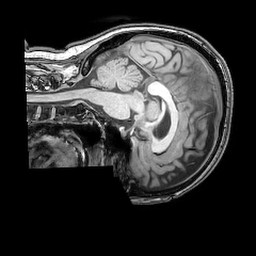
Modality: T1w
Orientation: sagittal
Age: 44
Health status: ill
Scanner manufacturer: philips
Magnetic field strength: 3 T
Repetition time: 0.007 s
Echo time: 0.003501 s